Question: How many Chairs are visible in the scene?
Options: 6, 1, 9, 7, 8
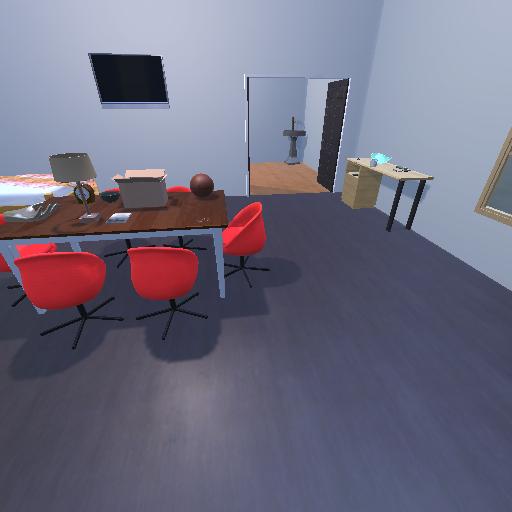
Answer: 6